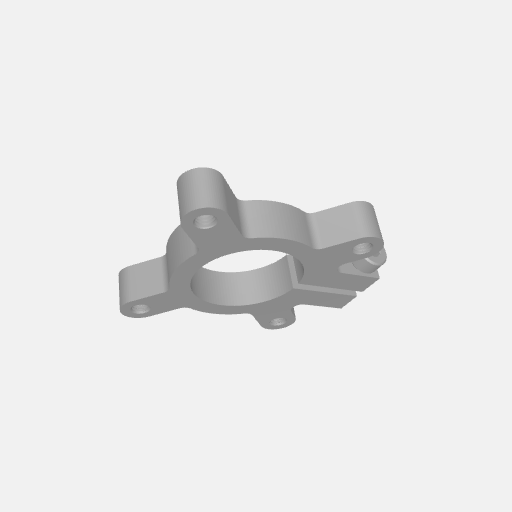
Part: ClampingHub22ID